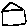
Label: house